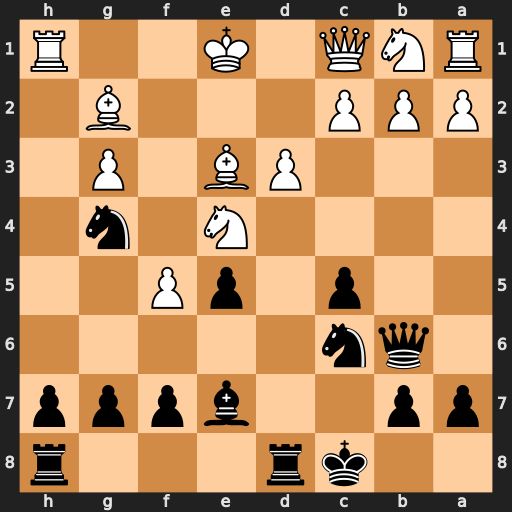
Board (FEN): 2kr3r/pp2bppp/1qn5/2p1pP2/4N1n1/3PB1P1/PPP3B1/RNQ1K2R
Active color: b
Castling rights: KQ
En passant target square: -
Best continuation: Nxe3 Qxe3 Qxb2 Nbc3 Qxa1+ Kd2 Qb2 Rb1 Qa3